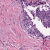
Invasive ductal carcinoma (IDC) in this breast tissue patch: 0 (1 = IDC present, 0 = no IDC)